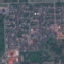
Land use / land cover: Residential